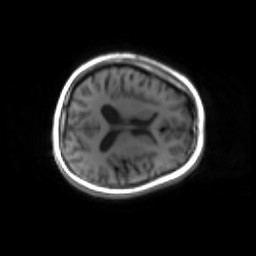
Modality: inplaneT1
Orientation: axial
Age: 21
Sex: female
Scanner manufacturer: siemens
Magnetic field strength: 3 T
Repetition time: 1.2 s
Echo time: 0.00251 s